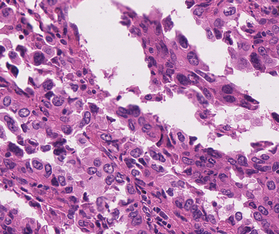
Tumor epithelial tissue: yes
Tumor-associated stroma tissue: yes
Normal tissue: no